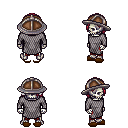
a pixel art fantasy rpg character, male body template, skeleton, chain mail, red pants, ruby red bangs hairstyle, chain helm, brown slippers, four views (front, back, left, right), 2x2 character sprite sheet, small pixel art, hard edges, no anti-aliasing